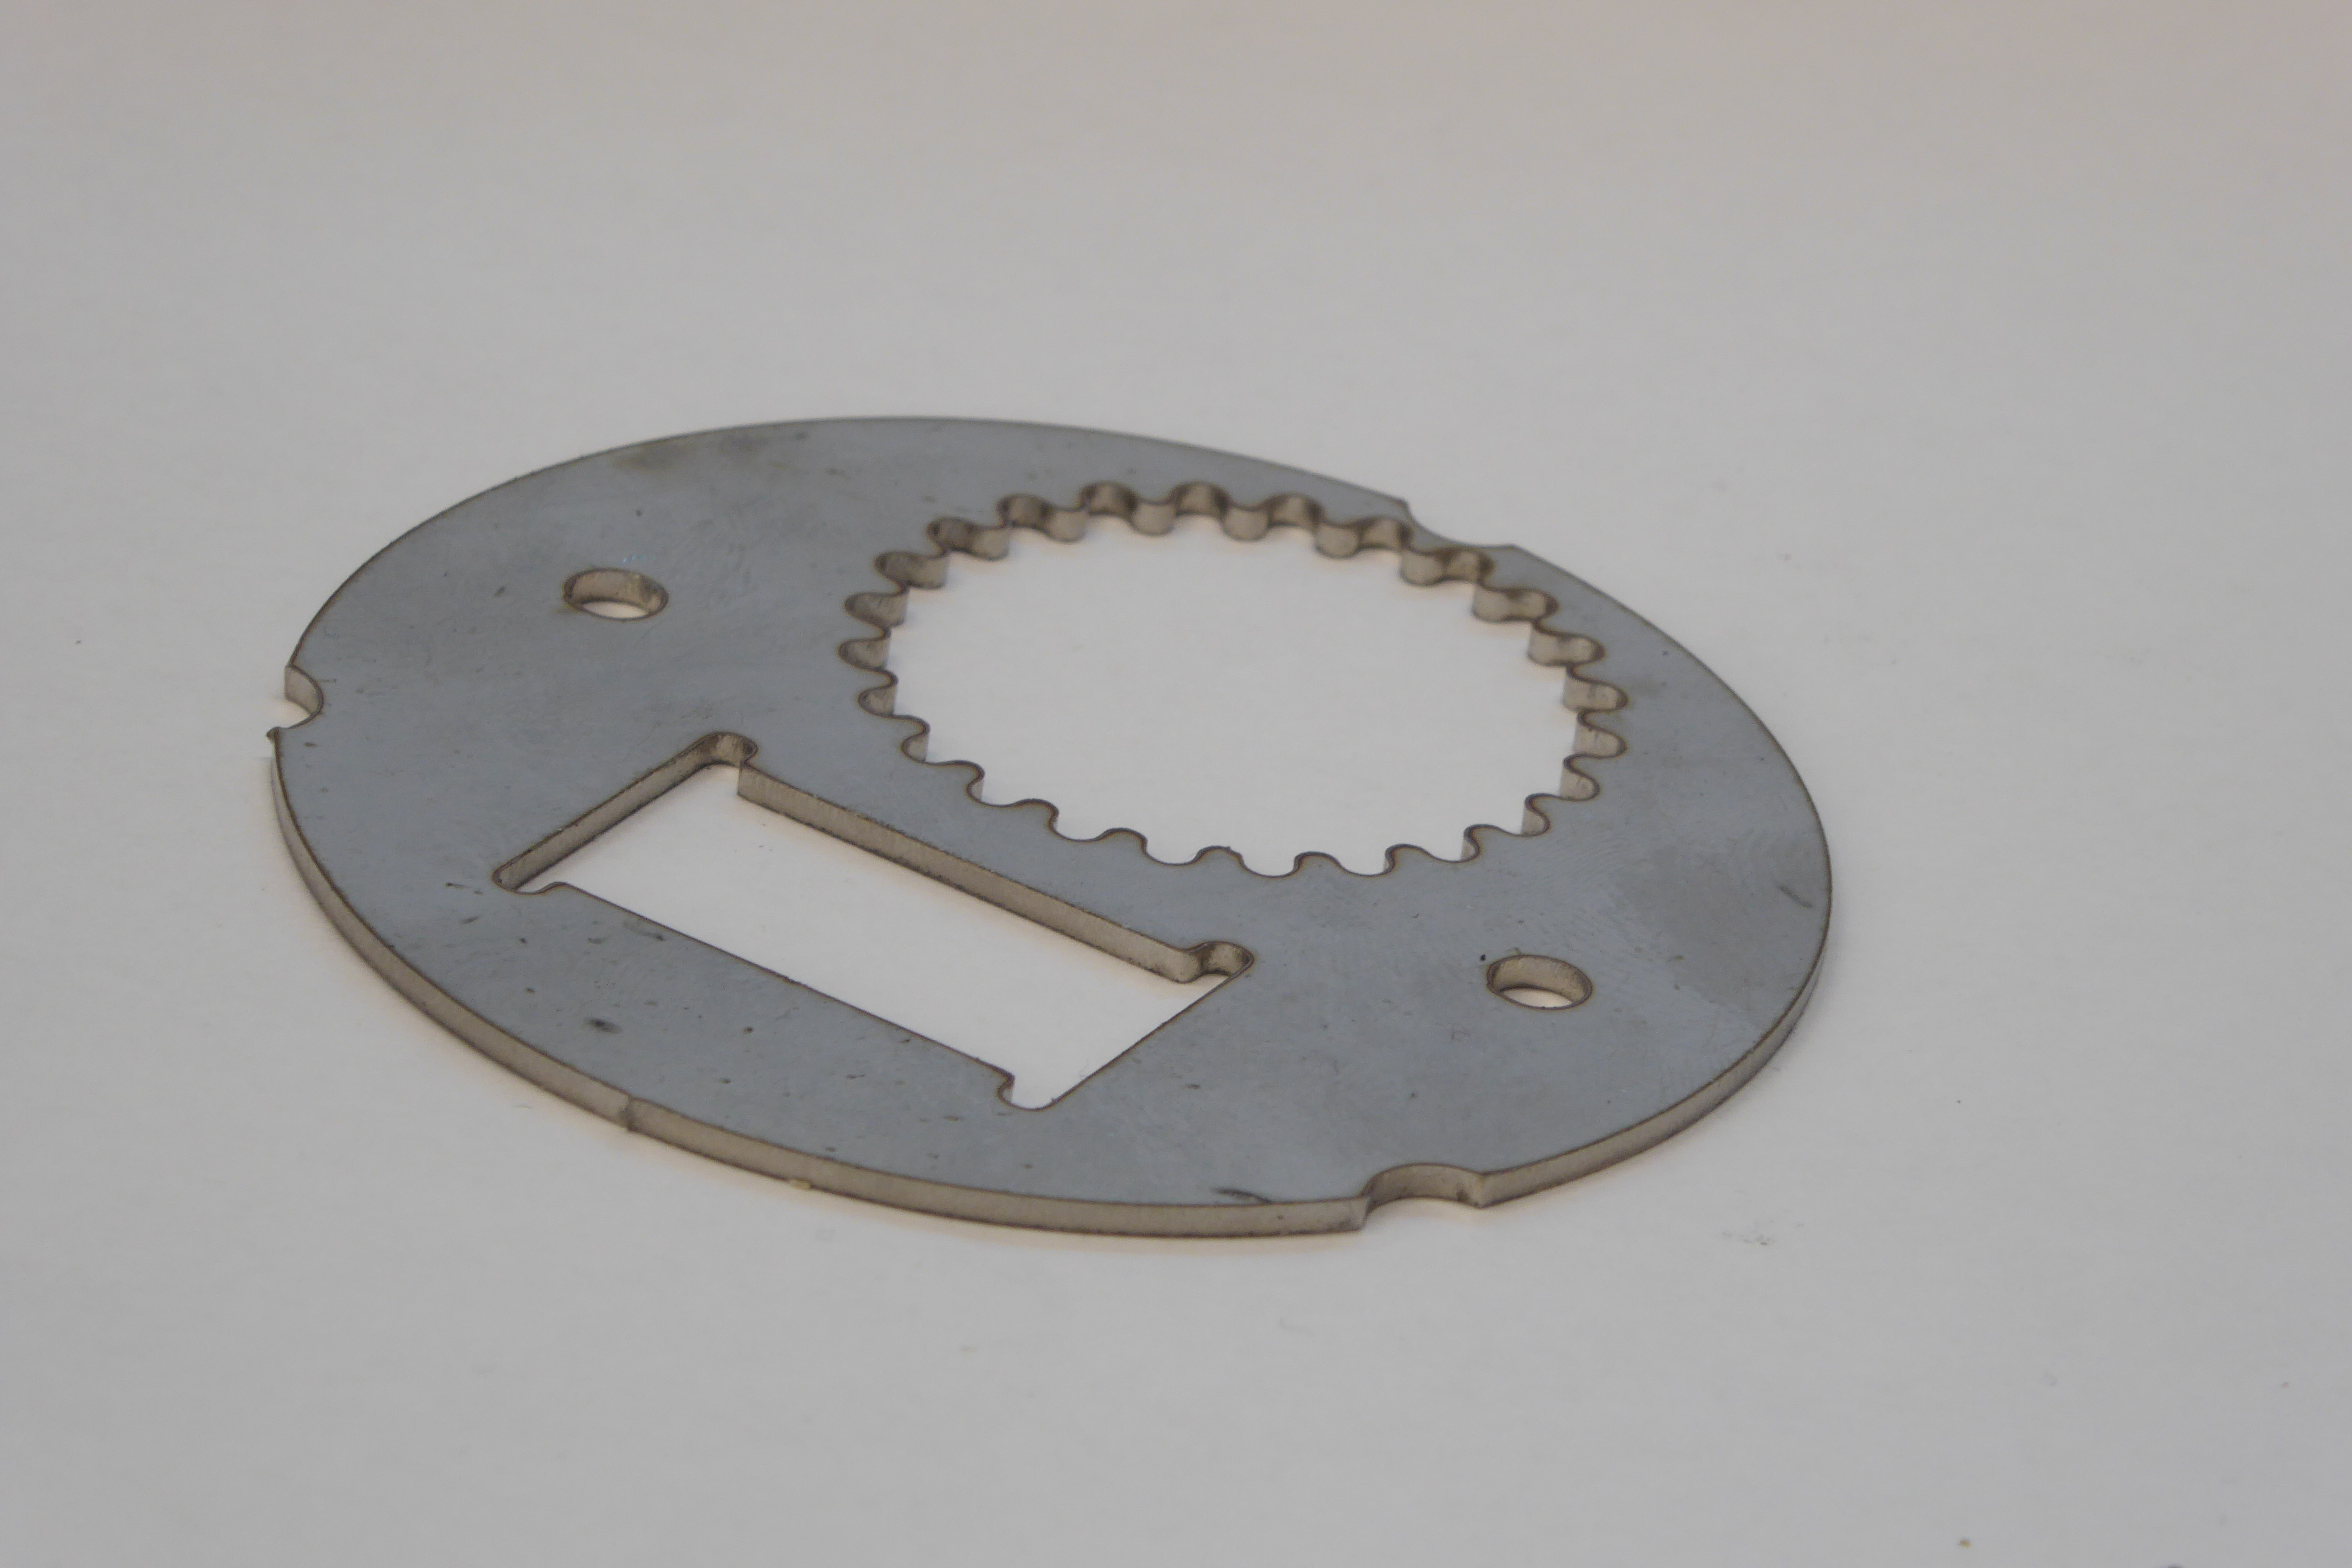
Label: Bottle Opener - Inlay